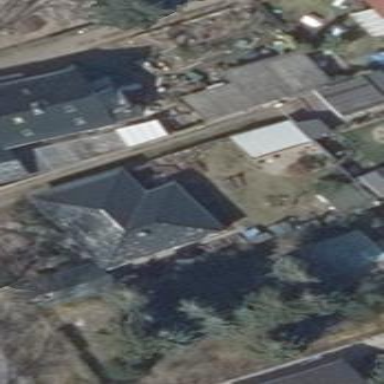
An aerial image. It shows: Detached building with gabled roof.